Question: Am a newbie to iOS programming and to Core Plot. Am using XCode 4.2 and iOS 5, and testing the iPhone App using iOS Simulator.
I know am overlooking something here (breaking my head on this for more than a day & tried google'ing a lot & tried out various possible solutions, all in vain). Can someone please help or any pointers?
Am trying to do something very simple -> adding a pie chart (done using Core Plot) as a subview. Initially, I was displaying the pie chart as a modal view & it worked fine. Now, in the same view I want to add few buttons and so I created a view (which will get displayed on pressing a button) in which I added the 2 buttons and also tried to add this pie chart too. The buttons display fine but the pie chart is not to be seen!
This is the XIB file of the view called 'GraphView' which gets displayed when a button's pressed:

In the above screenshot, the highlighted view 'View' is a UIView object within which I want to display the piechart. The entire view 'GraphView' gets displayed fine; the two buttons appear, but the piechart that I added to the subview doesn't. The UIView object that I added as subview in the above figure also gets displayed fine (I checked it by setting a background color for it). This is the code:
'''
#import <UIKit/UIKit.h>
#import "PieChartView.h"
@interface GraphView : UIViewController
@property (strong, nonatomic) PieChartView *pieChartView;
// gView is the view which is linked to the 'UIView' subview in IB
// in the above figure
@property (strong, nonatomic) IBOutlet UIView *gView;
@property (strong, nonatomic) IBOutlet UIButton *buttonBack;
@property (strong, nonatomic) IBOutlet UIButton *buttonMail;
-(void) setHistoryData:(NSArray *)history;
...
...
@end
'''
'''
...
...
@synthesize gView;
@synthesize buttonBack;
@synthesize buttonMail;
...
...
-(void) setHistoryData:(NSArray *)history {
NSLog(@"GraphView: setHistoryData");
[pieChartView setHistoryData:history];
[gView addSubview:pieChartView];
}
- (id)initWithNibName:(NSString *)nibNameOrNil bundle:(NSBundle *)nibBundleOrNil
{
self = [super initWithNibName:nibNameOrNil bundle:nibBundleOrNil];
if (self) {
// Custom initialization
}
pieChartView = [[PieChartView alloc] init];
return self;
}
...
...
'''
#pragma mark - View lifecycle
'''
- (void)viewDidLoad
{
NSLog(@"GraphView: viewDidLoad");
[super viewDidLoad];
[pieChartView initializeGraph];
}
- (void)viewDidUnload
{
[super viewDidUnload];
// Release any retained subviews of the main view.
// e.g. self.myOutlet = nil;
}
- (BOOL)shouldAutorotateToInterfaceOrientation:(UIInterfaceOrientation)interfaceOrientation
{
// Return YES for supported orientations
return (interfaceOrientation == UIInterfaceOrientationPortrait);
}
@end
'''
This is the one that draws (that which is 'supposed to' draw) the pie chart!
'''
#import <UIKit/UIKit.h>
#import "CorePlot-CocoaTouch.h"
// I tied subclassing 'UIViewController' or just 'UIView'...all in vain
@interface PieChartView : CPTGraphHostingView <CPTPlotDataSource> {
CPTXYGraph *graph;
CPTPieChart *pieChart;
}
@property (nonatomic, retain) CPTXYGraph *graph;
-(void) initializeGraph;
-(void) initializePieChart;
-(void) setHistoryData:(NSArray *)history;
@end
'''
'''
...
@implementation PieChartView
@synthesize graph;
NSArray *historyData;
// I added the NSLog to see if these get called, but they don't seem to get called!
// So, this means that the pie chart is not being drawn actually!
-(NSUInteger)numberOfRecordsForPlot:(CPTPlot *)plot {
NSLog(@"numberOfRecordsForPlot: History count: %d", (int)[historyData count]);
return [historyData count];
}
// This too isn't getting called
-(NSNumber *) numberForPlot:(CPTPlot *)plot field:(NSUInteger)fieldEnum recordIndex:(NSUInteger)index {
NSLog(@"historyView: numberForPlot");
return [historyData objectAtIndex:index];
}
// This too is not getting called! OMG!
-(CPTLayer *)dataLabelForPlot:(CPTPlot *)plot recordIndex:(NSUInteger)index {
NSLog(@"HistoryView: dataLabelForPlot");
...
}
// This method is getting called. Am seeing the log messages
-(void) initializeGraph {
NSLog(@"HistoryView: initializeGraph");
graph = [[CPTXYGraph alloc] init];
CPTTheme *theme = [CPTTheme themeNamed:kCPTDarkGradientTheme];
[graph applyTheme:theme];
CPTGraphHostingView *hostingView = (CPTGraphHostingView *) self;
hostingView.hostedGraph = graph;
//hostingView.bounds = CGRectMake(5, 5, 70, 70);
[self initializePieChart];
}
// This method is also getting called. I see the log messages from this method too
/**
* Initialize the pie chart for display
*/
-(void) initializePieChart {
NSLog(@"HistoryView: initializePieChart");
pieChart = [[CPTPieChart alloc] init];
pieChart.dataSource = self;
pieChart.pieRadius = 100.0;
pieChart.opaque = FALSE;
//pieChart.pieRadius = 60;
pieChart.shadowOffset = CGSizeMake(-1, 1);
pieChart.identifier = @"PieChart";
pieChart.startAngle = M_PI_4;
pieChart.sliceDirection = CPTPieDirectionCounterClockwise;
pieChart.labelOffset = -0.6;
[graph addPlot:pieChart];
NSLog(@"added pie chart to the graph view");
}
// This also is getting called
-(void) setHistoryData:(NSArray *)history {
NSLog(@"HistoryView: setHistoryData");
historyData = history;
}
...
...
@end
'''
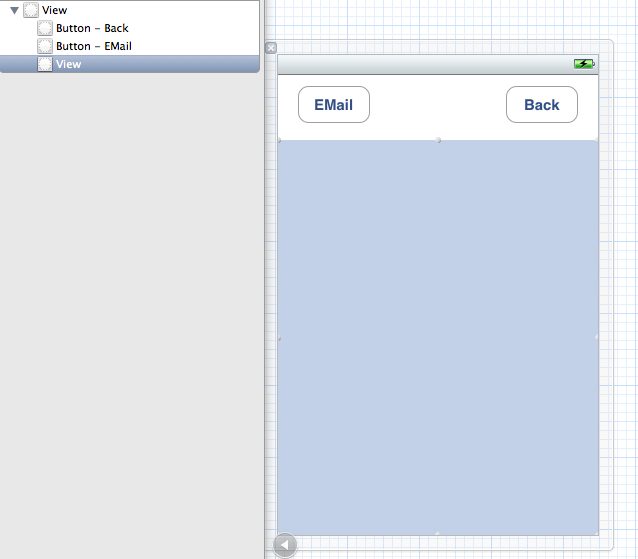
Answer: You don't need the 'gView' property. Remove it and change the 'pieChartView' declaration to:
'''
@property (strong, nonatomic) IBOutlet PieChartView *pieChartView;
'''
Link the custom view to this property instead of 'gView' and change the class in IB to 'PieChartView'. Also remove the initialization of this property from '-initWithNibName:bundle:'--the view will be initialized automatically when the nib is loaded.